Field crop: tomato
Growth stage: 1
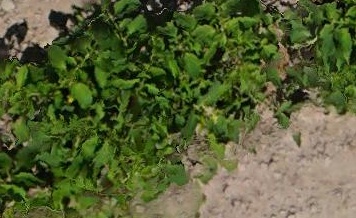
Species: tomato